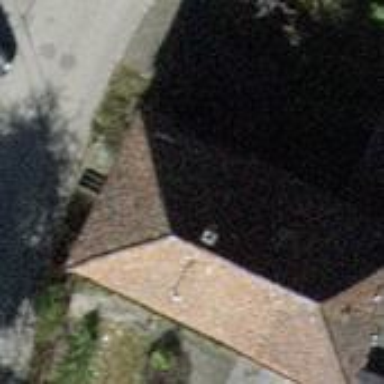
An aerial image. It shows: Detached building with hipped roof.